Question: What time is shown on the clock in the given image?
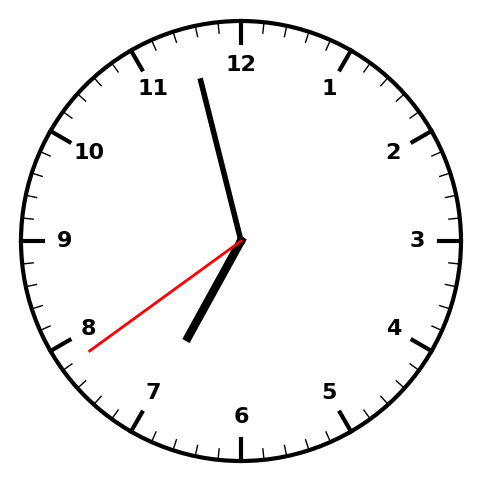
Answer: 06:57:39